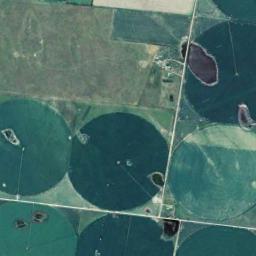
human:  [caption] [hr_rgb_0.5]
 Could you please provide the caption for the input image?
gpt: There is no circular farmland in the upper left corner .

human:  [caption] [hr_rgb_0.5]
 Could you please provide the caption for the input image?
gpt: There are some deep green circle farmland .

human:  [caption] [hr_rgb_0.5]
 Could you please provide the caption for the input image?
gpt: Several dark green circular farmlands are neatly arranged on the ground .

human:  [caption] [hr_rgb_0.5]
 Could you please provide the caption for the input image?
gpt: Many neatly arranged circular farmland mixed with dark green and light green .

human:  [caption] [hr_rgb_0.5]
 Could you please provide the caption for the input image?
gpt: There are several green circular farmlands of the same size .